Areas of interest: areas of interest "Park Square"
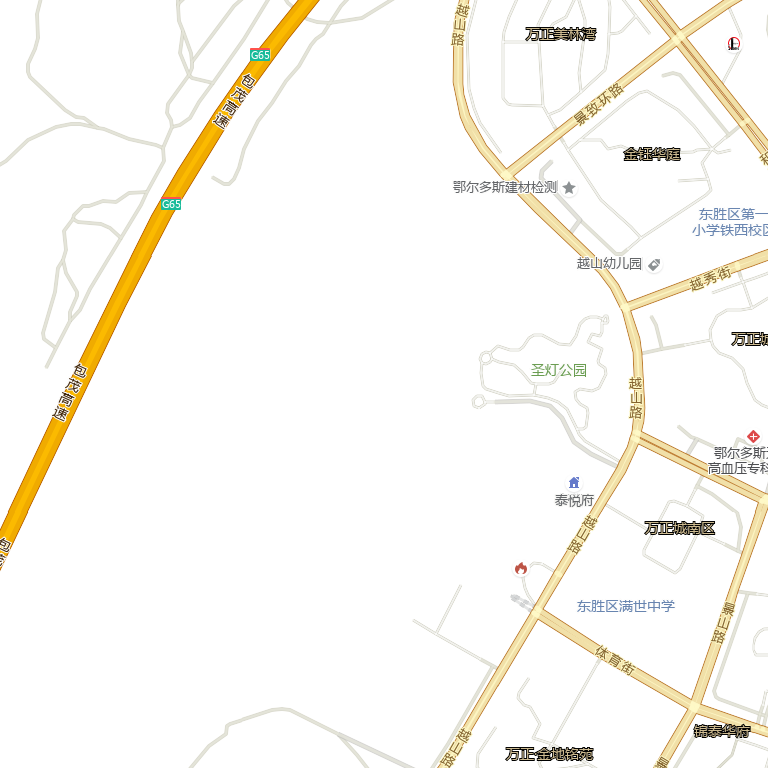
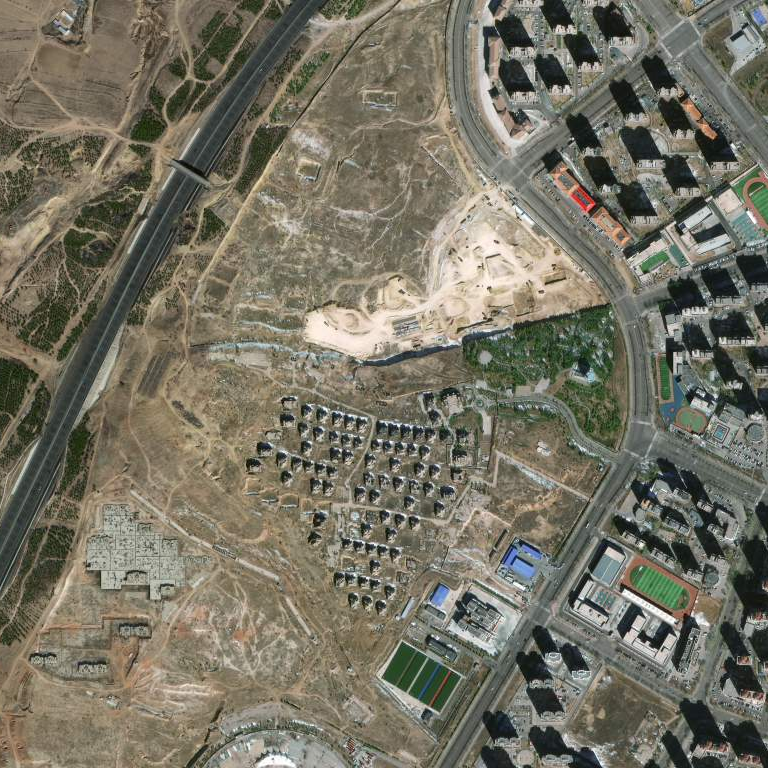